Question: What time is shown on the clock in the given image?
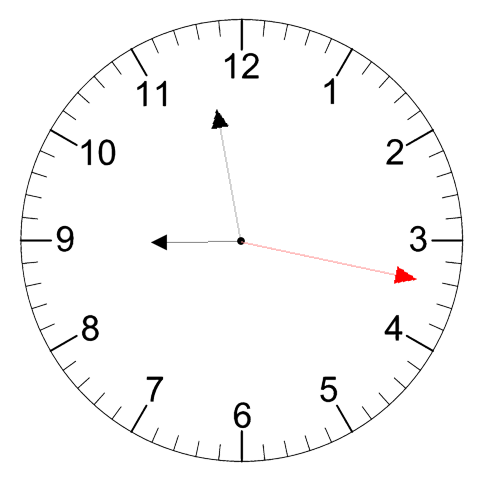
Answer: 08:58:17